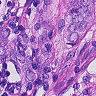
Metastatic tissue present: yes